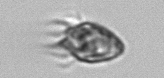
Label: Ciliophora